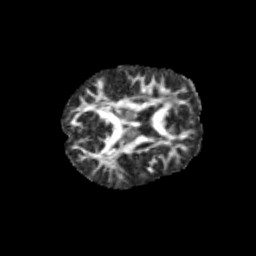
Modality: FA
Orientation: axial
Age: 10
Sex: male
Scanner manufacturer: siemens
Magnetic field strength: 3 T
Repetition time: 3.8 s
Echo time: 0.07 s